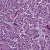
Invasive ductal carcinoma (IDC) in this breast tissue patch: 1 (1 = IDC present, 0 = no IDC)